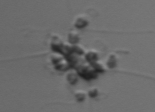
Label: Chaetoceros_didymus_TAG_external_flagellate